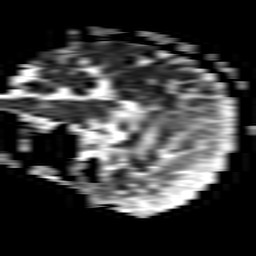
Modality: ADC
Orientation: sagittal
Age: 41
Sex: female
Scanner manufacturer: philips
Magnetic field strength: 1.5 T
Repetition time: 3.392 s
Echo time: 0.06899 s